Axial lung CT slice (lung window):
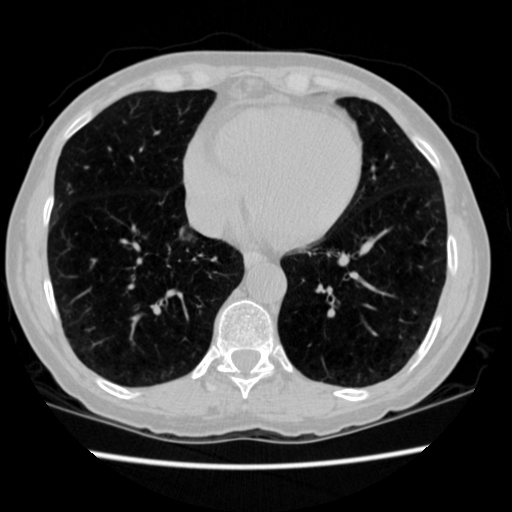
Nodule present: no